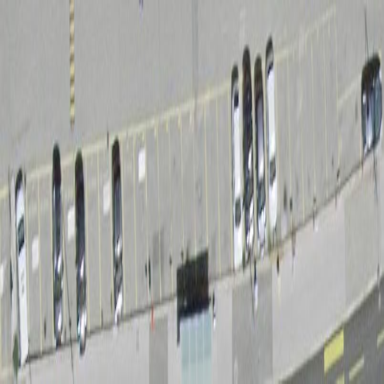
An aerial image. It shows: Street-side parking area.